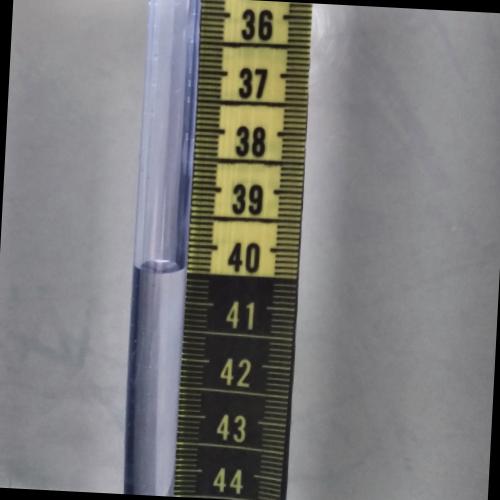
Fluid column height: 40.5 cm